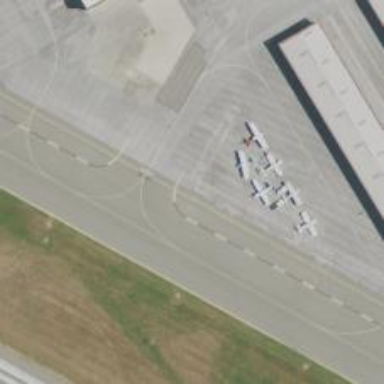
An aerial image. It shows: Image of taxiway at airport.